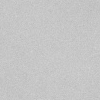
Atmospheric dust classification: dusty